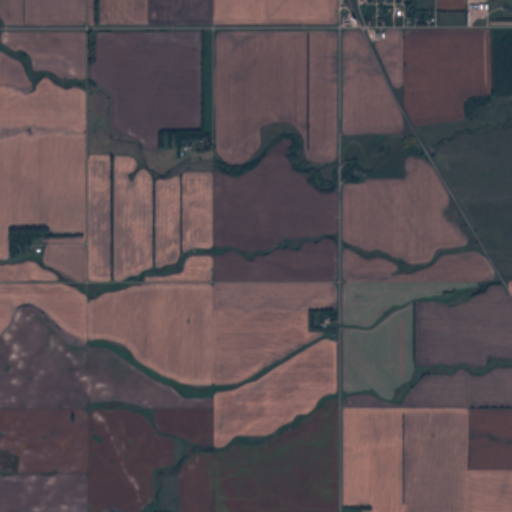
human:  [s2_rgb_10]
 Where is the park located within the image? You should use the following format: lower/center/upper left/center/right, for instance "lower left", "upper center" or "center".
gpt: The park is located in the upper right of the image.
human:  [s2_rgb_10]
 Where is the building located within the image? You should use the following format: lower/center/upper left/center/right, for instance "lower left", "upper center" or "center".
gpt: The building is located in the upper right of the image.
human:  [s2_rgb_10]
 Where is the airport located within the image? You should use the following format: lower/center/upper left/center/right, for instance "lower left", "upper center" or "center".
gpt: There is no airport in the image.